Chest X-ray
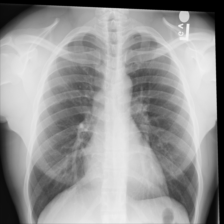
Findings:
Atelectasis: negative
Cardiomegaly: negative
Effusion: negative
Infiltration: negative
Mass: negative
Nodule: negative
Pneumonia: negative
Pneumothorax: negative
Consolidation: negative
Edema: negative
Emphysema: negative
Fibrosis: negative
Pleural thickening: negative
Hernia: negative